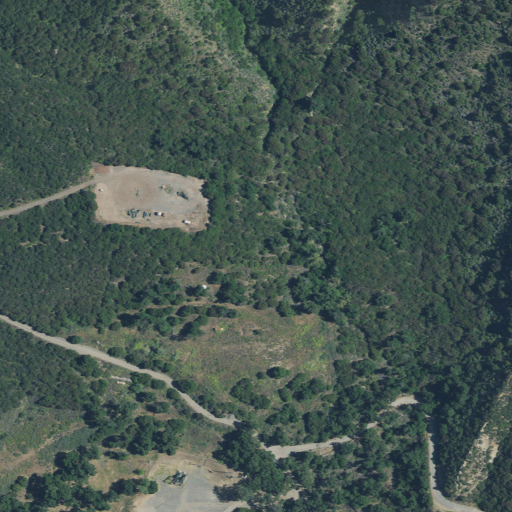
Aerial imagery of plain(s) in California named Oak Flat containing shrub, open development, and low intensity development